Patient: sex M, age 60
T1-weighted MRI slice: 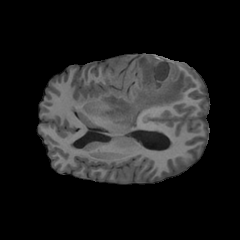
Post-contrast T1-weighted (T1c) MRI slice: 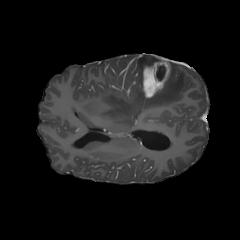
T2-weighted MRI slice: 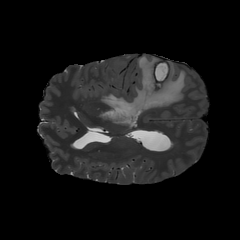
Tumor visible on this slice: yes
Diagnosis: Glioblastoma, IDH-wildtype
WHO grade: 4